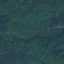
Land use / land cover class: Forest